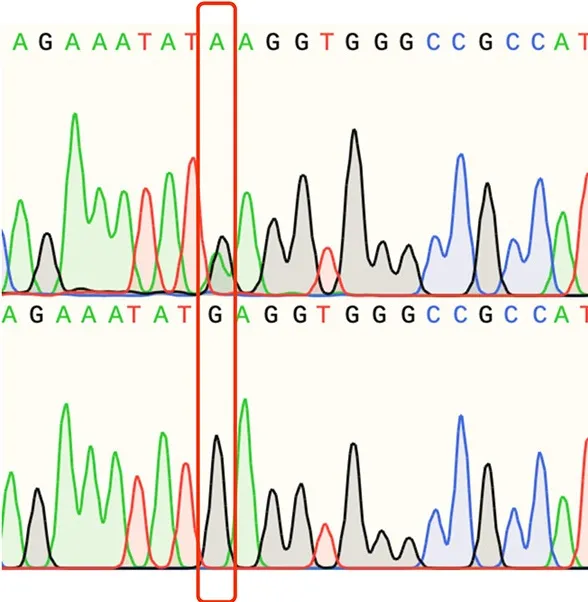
The patient's mutation site.
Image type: chart (chart)